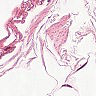
Metastatic tissue present: no